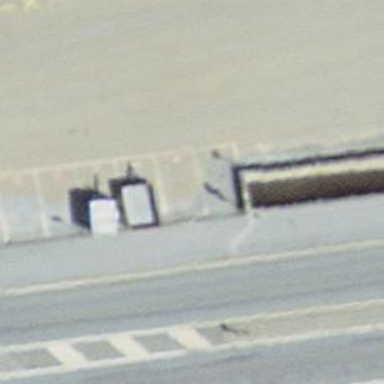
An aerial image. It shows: Path through tunnel.